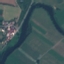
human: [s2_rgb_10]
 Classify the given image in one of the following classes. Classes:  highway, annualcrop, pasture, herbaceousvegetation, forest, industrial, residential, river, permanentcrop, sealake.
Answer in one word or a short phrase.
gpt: River